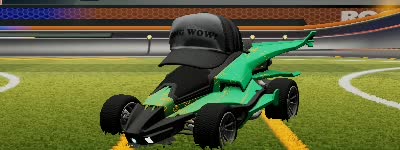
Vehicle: aftershock